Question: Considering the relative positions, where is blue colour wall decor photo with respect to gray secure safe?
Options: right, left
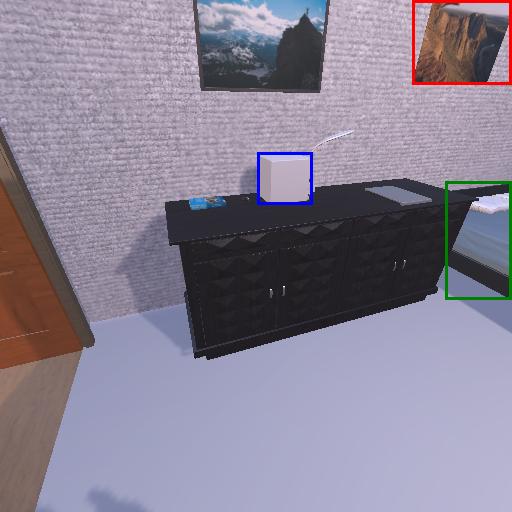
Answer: right